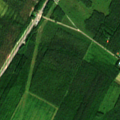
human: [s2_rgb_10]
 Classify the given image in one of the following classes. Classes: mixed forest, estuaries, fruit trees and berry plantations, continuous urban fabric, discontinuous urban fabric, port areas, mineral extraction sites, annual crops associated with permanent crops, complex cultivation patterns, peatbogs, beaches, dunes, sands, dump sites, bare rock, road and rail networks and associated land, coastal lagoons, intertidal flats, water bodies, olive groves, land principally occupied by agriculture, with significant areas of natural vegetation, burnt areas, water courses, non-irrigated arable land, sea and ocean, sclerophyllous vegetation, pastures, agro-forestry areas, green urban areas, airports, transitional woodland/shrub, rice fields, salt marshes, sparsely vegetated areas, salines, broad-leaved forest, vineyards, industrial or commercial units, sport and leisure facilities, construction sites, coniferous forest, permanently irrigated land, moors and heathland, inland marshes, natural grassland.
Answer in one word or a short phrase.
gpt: non-irrigated arable land, broad-leaved forest, coniferous forest, mixed forest, transitional woodland/shrub